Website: bh-photo
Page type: address-validator
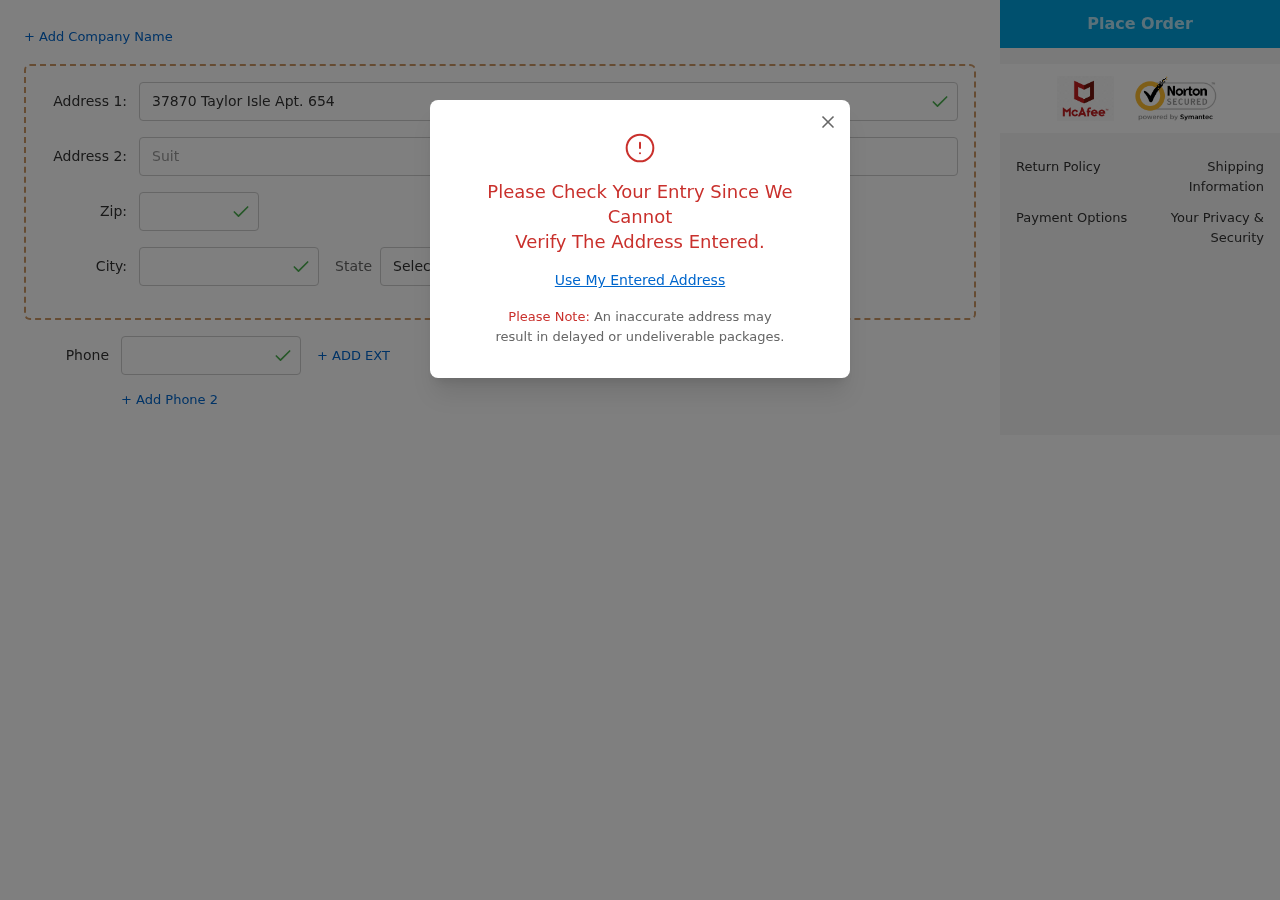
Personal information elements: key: PII_CITY
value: West Laura
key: PII_PHONE
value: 4867844854
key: PII_POSTCODE
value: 65082
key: PII_STATE_ABBR
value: WV
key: PII_STREET
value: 37870 Taylor Isle Apt. 654
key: PII_STREET2
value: Suite 430